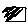
Label: square